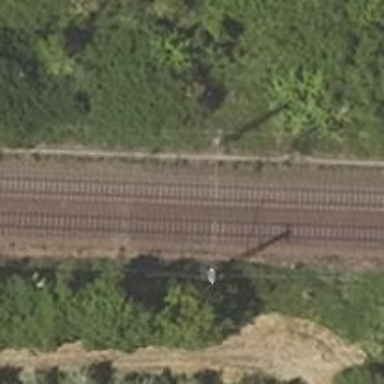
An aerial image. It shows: Milestone along the railway with catenary mast.